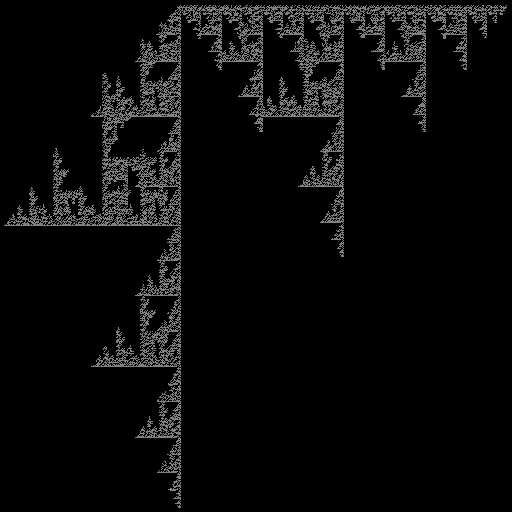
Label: binary